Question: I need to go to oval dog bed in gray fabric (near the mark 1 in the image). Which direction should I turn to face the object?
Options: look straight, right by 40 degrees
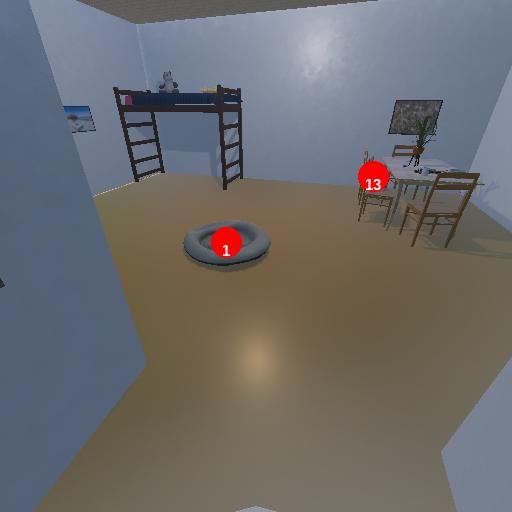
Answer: look straight